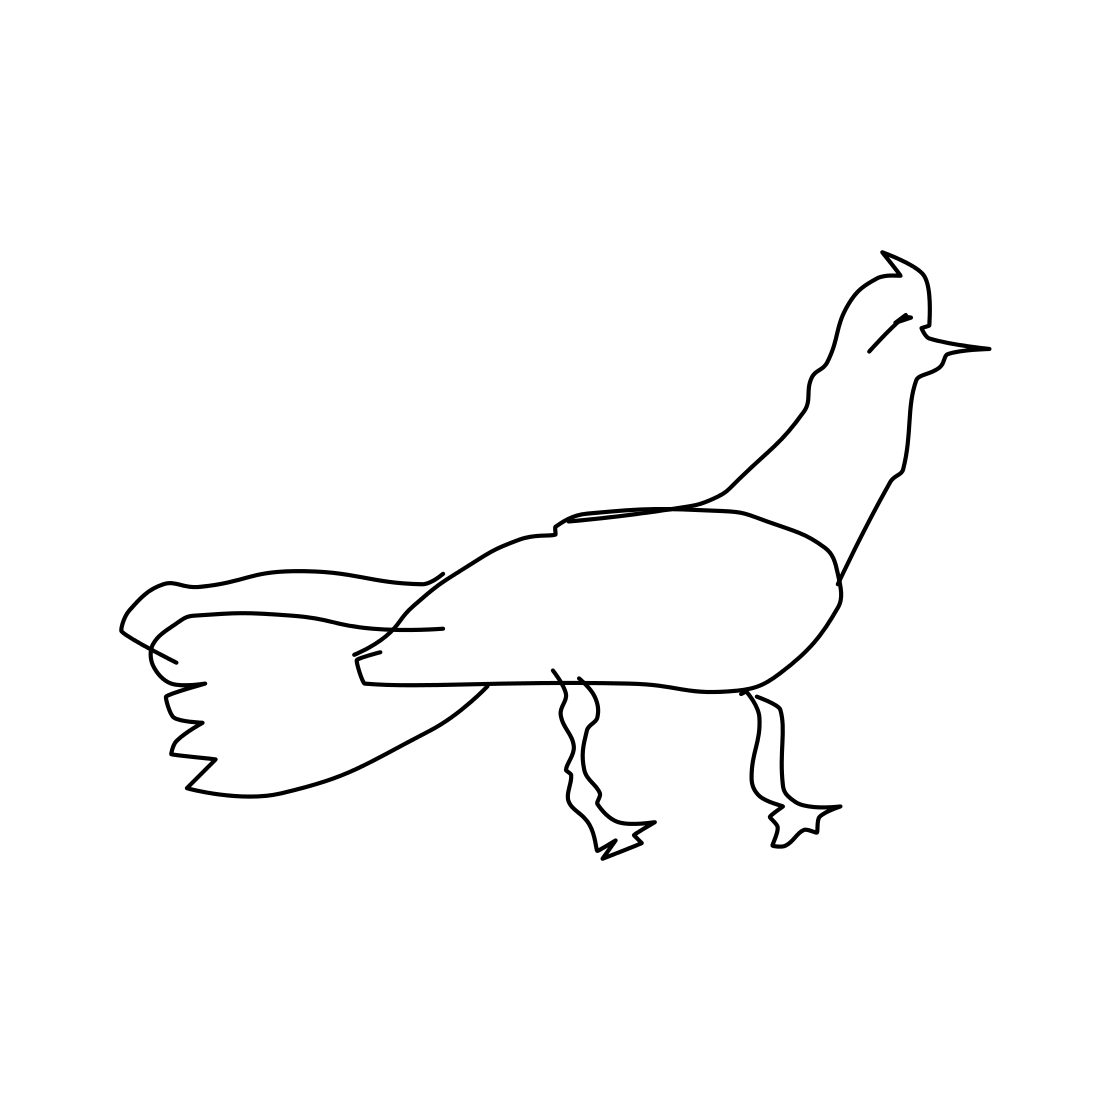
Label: pigeon